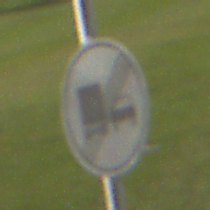
Verkehrszeichen: EndeUeberholverbotKraftfahrzeuge
Umgebung: Outdoor, Nature
Tageszeit: Night
Wetter: Clear
Licht: Natural
Jahreszeit: NotSpecified
Kontrast: HighContrast